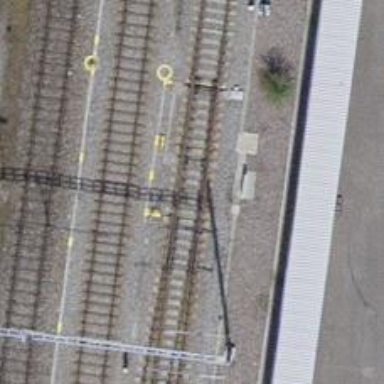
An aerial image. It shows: Railway switch.